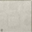
Piece: xx